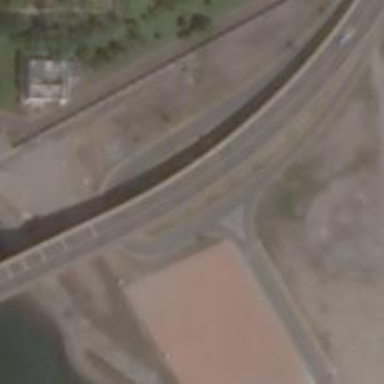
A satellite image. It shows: Unclassified road with movable bascule bridge.